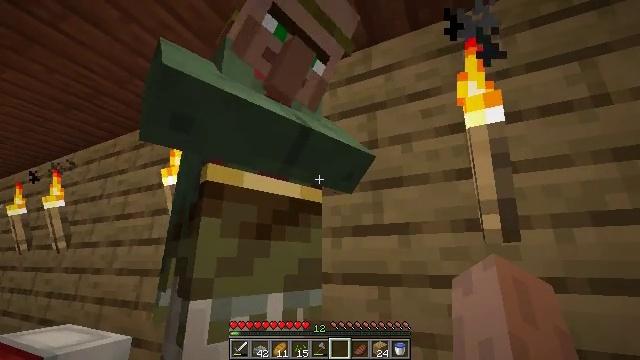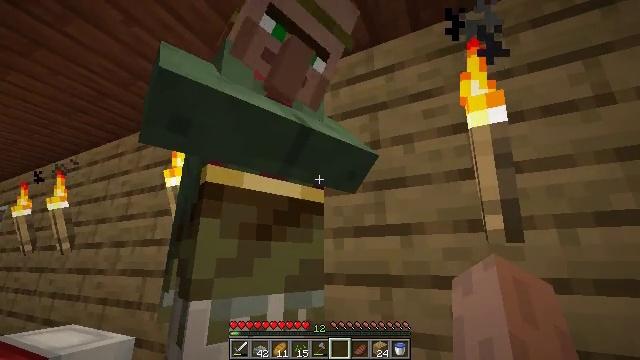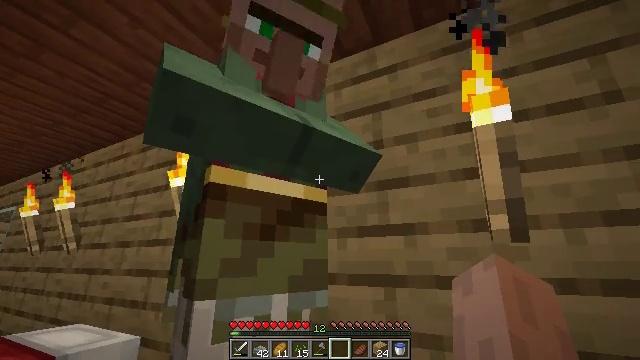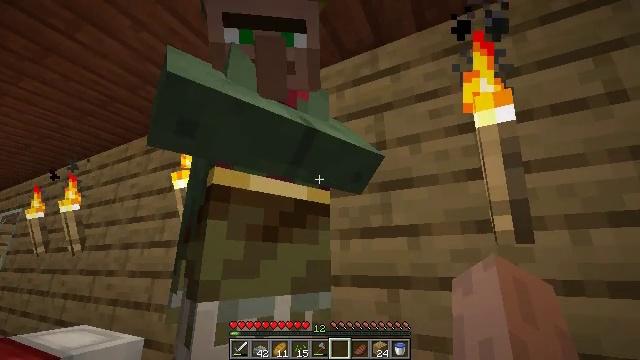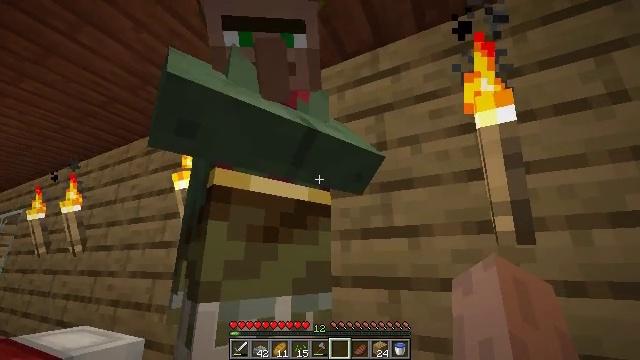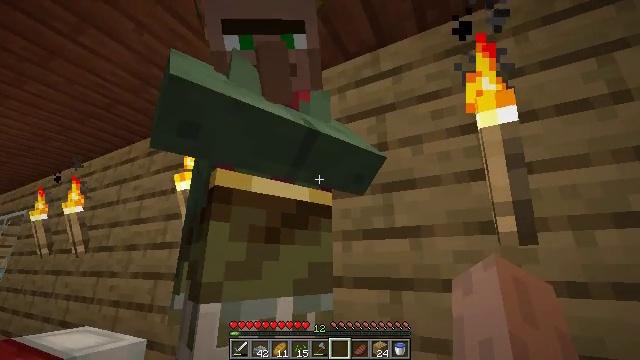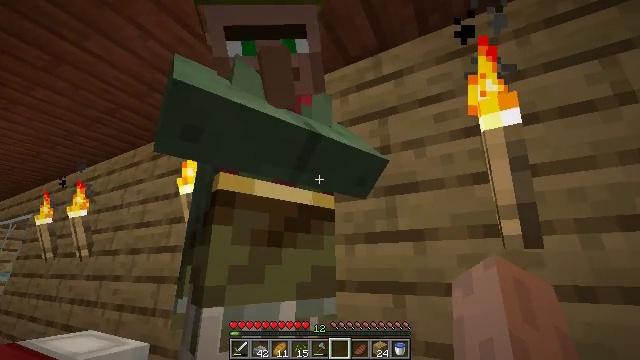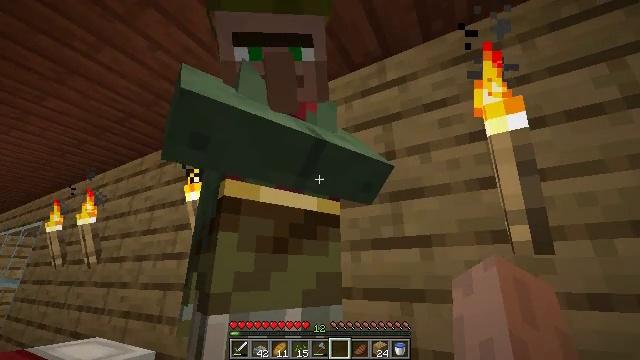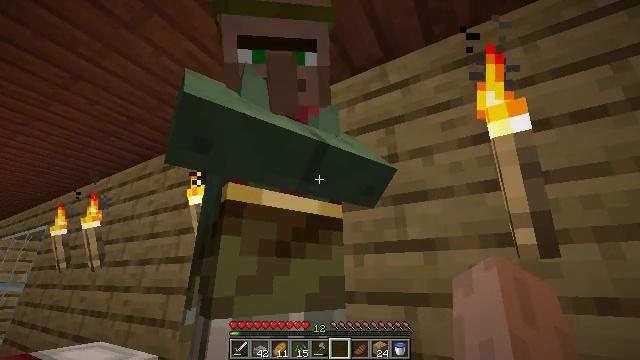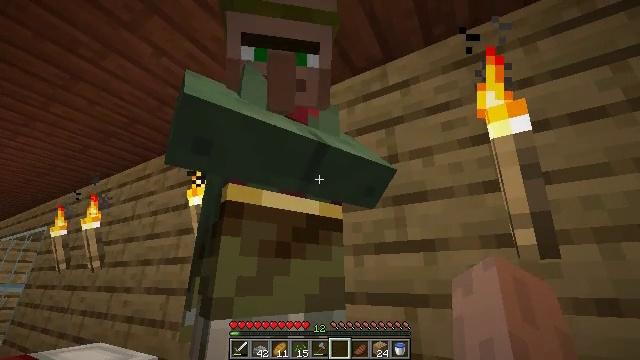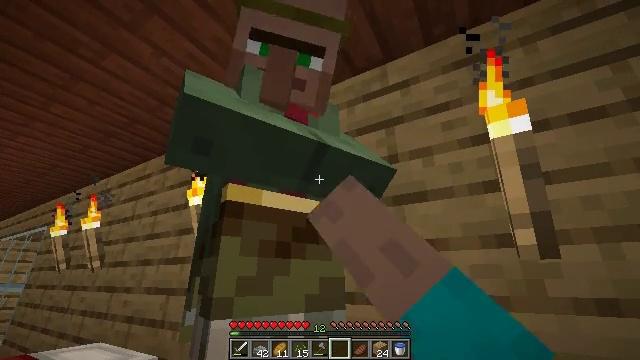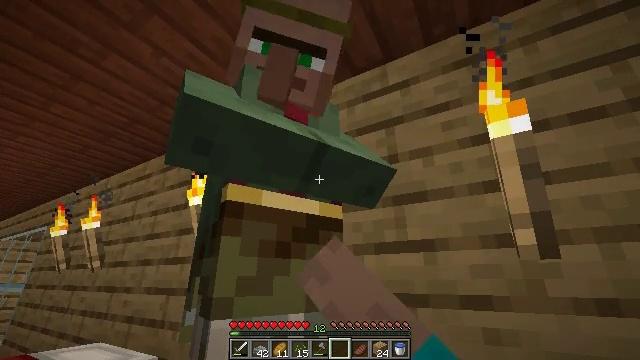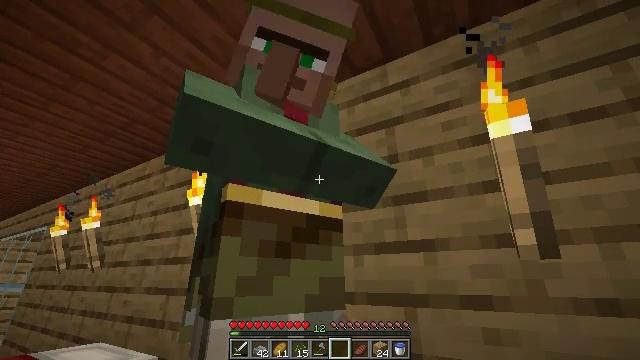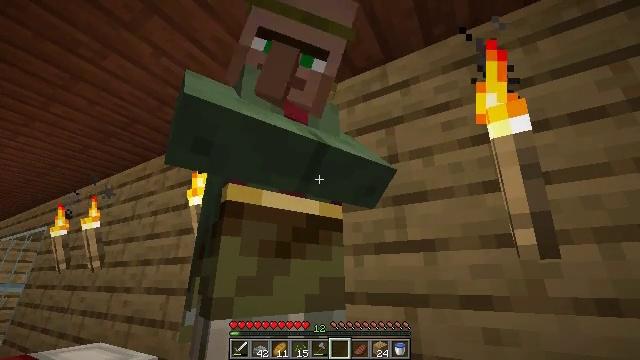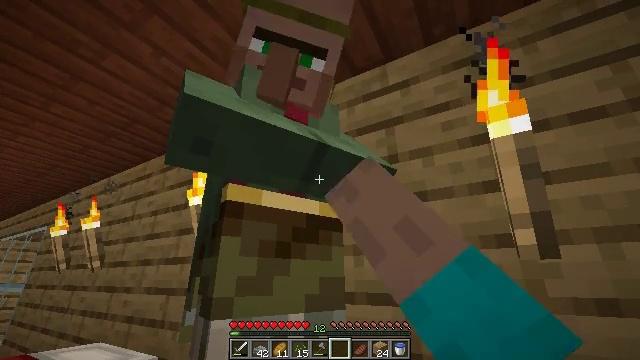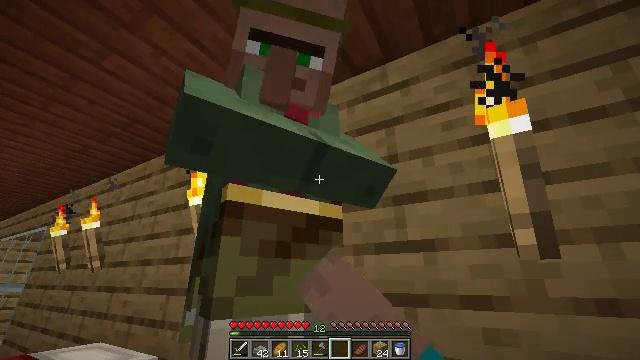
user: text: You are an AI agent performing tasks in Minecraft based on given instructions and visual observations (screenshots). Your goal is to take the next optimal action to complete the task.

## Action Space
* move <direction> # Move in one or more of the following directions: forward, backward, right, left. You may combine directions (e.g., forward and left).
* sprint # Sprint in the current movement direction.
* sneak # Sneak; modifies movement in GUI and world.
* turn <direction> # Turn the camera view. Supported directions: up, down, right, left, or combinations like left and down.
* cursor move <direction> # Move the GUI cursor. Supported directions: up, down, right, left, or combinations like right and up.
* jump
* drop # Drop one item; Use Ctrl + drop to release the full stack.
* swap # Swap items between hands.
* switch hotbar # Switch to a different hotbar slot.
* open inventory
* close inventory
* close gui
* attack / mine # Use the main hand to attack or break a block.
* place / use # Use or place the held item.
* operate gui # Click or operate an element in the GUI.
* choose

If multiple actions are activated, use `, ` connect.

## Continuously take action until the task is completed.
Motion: motion action
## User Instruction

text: Collect cobblestone slabs from your build.
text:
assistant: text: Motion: no_op
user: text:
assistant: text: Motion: no_op
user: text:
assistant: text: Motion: no_op
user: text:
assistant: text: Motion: no_op
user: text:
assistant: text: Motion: no_op
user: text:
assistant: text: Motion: no_op
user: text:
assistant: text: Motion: turn left and up
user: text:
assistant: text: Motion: no_op
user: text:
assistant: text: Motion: use / place
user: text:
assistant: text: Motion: use / place
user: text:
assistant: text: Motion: use / place
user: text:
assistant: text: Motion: use / place
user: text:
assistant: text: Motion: use / place
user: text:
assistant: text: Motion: no_op
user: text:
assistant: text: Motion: no_op
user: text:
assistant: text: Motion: no_op
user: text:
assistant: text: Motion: no_op
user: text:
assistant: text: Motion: no_op
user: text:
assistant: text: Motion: no_op
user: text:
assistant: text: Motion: no_op
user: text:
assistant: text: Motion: no_op
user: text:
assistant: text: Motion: no_op
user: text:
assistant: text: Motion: turn left
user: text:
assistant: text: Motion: turn left and down
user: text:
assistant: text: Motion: turn left and down
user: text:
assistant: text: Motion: move forward, turn left and down
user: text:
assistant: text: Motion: move forward, turn left and down
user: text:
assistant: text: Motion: move forward, turn left and down
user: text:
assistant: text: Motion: move forward, turn left and down
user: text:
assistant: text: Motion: move forward, turn left and down